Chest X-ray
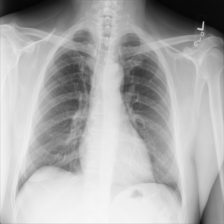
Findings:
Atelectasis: negative
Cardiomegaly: negative
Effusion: negative
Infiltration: negative
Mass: negative
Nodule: negative
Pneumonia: negative
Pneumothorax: negative
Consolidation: negative
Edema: negative
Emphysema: negative
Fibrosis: negative
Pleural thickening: negative
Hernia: negative